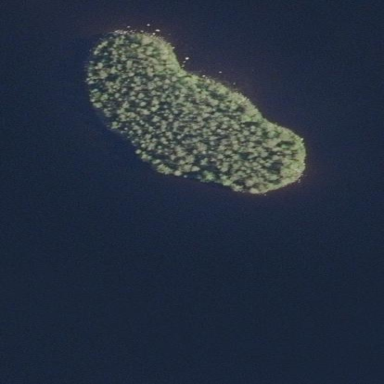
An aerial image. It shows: Islet surrounded by woodland.